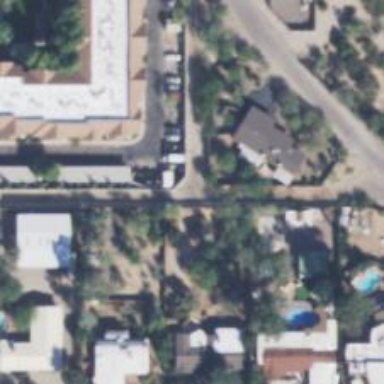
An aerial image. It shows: Alley classified as service road.